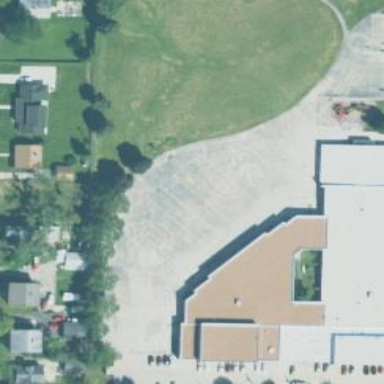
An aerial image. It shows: Pedestrian road within schoolyard.